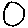
Label: circle